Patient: sex M, age 36
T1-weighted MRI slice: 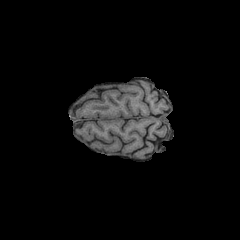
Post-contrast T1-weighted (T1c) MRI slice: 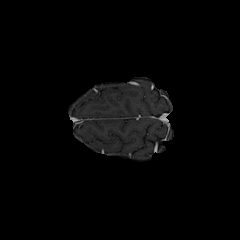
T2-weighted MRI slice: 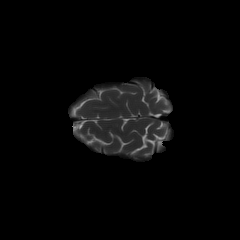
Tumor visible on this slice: no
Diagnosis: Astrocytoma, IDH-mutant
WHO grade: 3